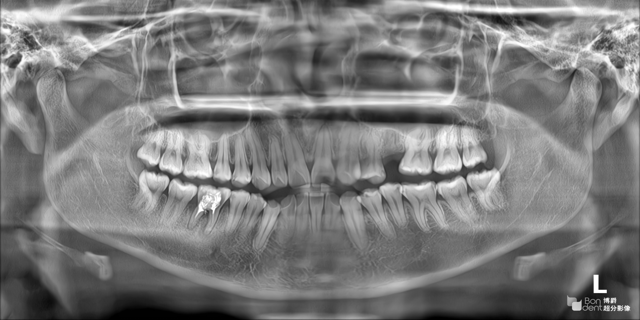
adult